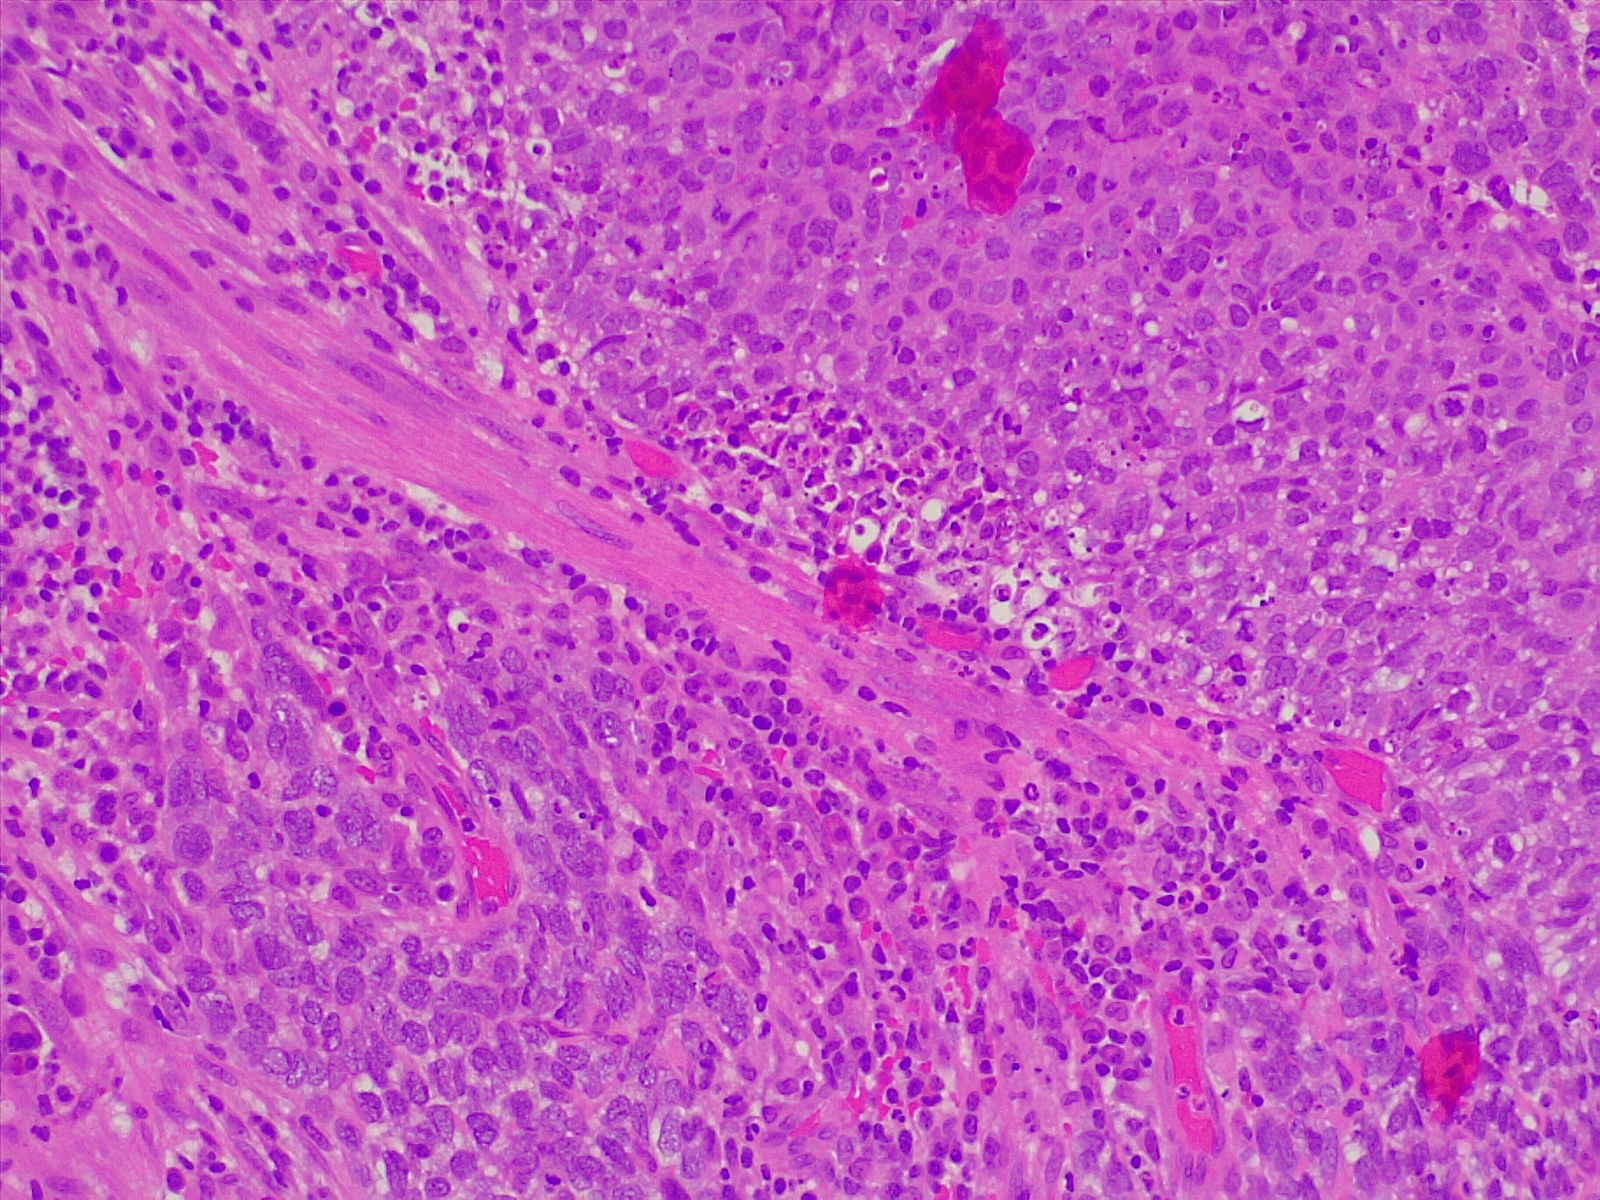
Label: lung squamous cell carcinoma, moderately differentiated